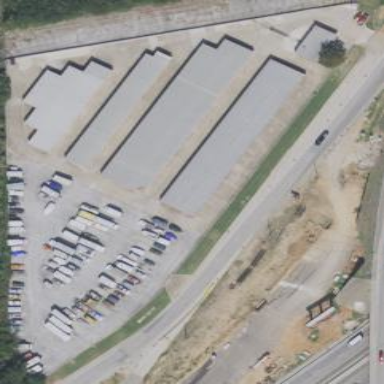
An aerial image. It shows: Garages used for storage rentals under the brand "Public Storage".